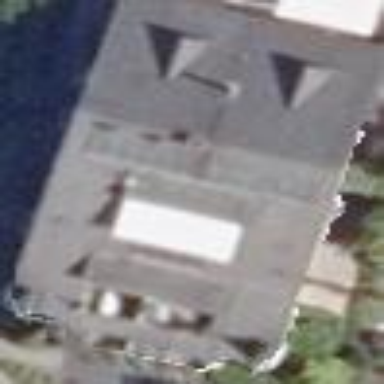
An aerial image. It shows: Gabled roof apartments building.